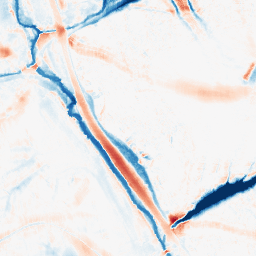
Category: morphological
Decomposition family: morphological_ellipse
Decomposition parameters: operation: average
width: 30
height: 30
Upsampling method: regularized
Upsampling parameters: scale: 4
lambda_reg: 0.001
Upsampling scale: 4